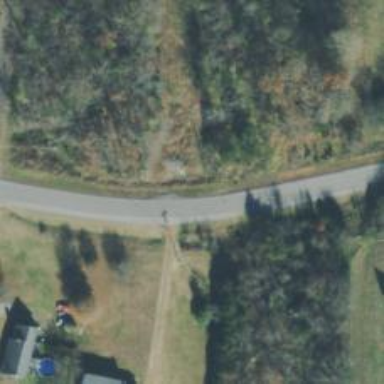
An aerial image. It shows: Unclassified road.